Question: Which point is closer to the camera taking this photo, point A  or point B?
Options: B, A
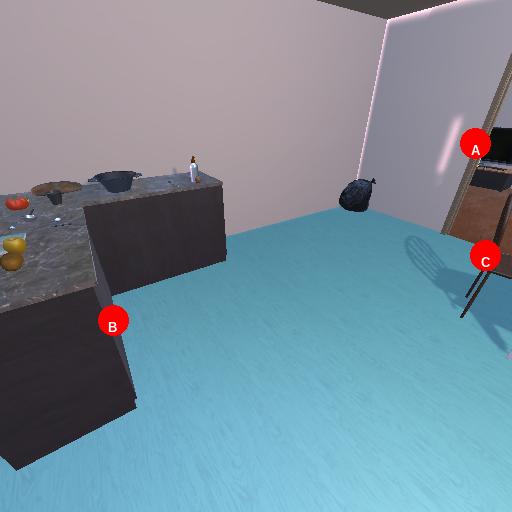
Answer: B